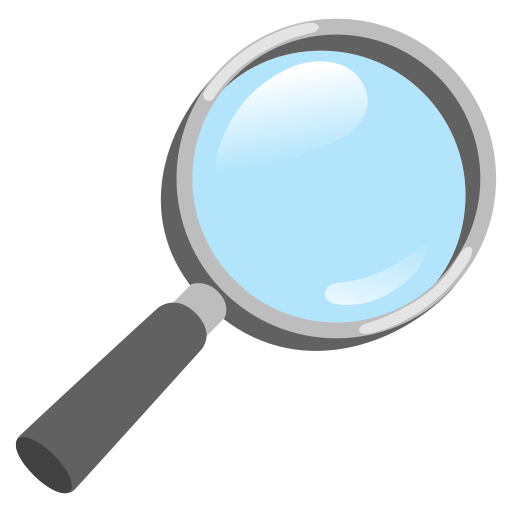
Emoji: 🔎